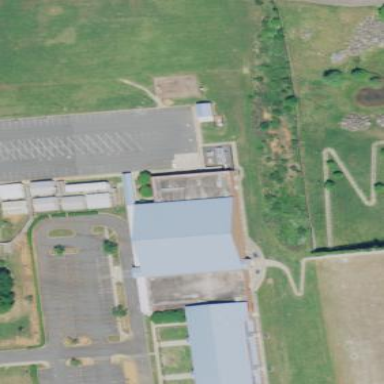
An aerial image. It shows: School building.